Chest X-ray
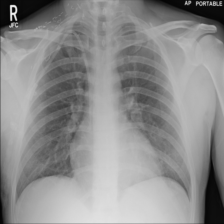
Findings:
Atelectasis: negative
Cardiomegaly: negative
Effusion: negative
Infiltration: negative
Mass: negative
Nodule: negative
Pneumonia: negative
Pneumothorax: negative
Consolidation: negative
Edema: negative
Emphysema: negative
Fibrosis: negative
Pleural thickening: negative
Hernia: negative